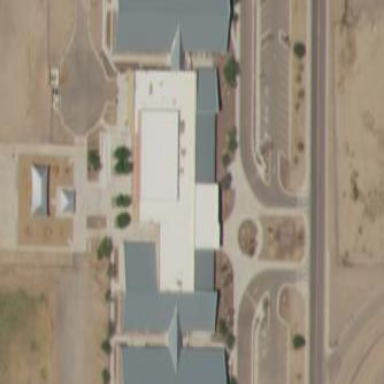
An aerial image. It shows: School building.